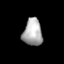
Tissue: lung
Cell type: Others
Senescence score: 0.1592
Nuclear area (px): 506
Mean DAPI intensity: 172.002